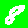
Digit: 8